Chest X-ray. View position: AP
Patient age: 43
Patient sex: M
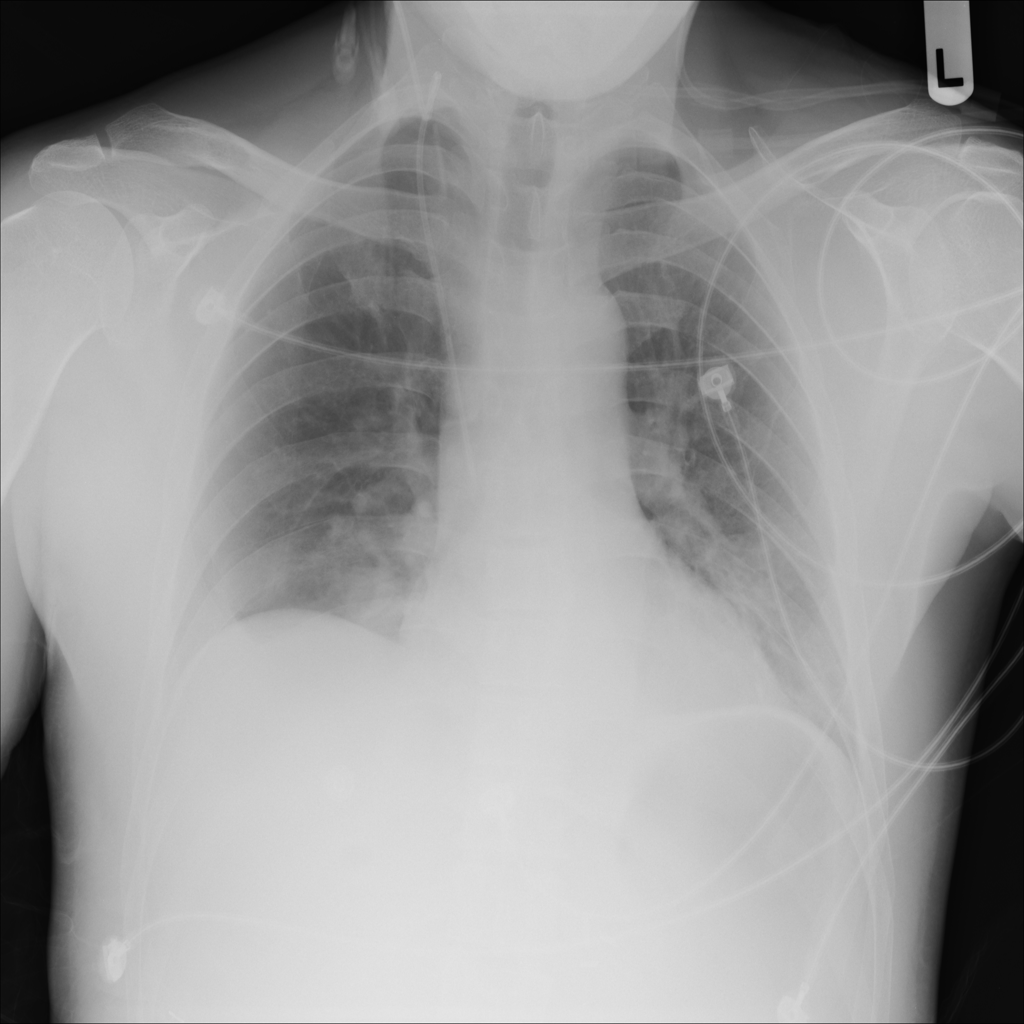
Finding: Pneumothorax